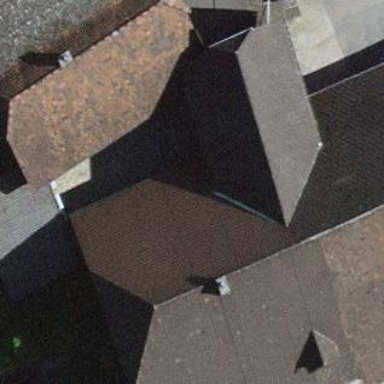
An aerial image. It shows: Barn.